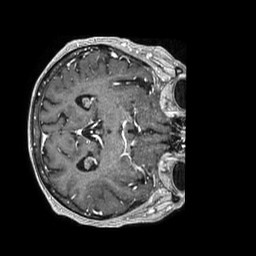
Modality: T1w
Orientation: axial
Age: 73
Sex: female
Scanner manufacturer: philips
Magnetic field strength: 1.5 T
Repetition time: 0.007639 s
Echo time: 0.003474 s